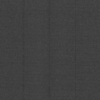
Label: dusty